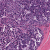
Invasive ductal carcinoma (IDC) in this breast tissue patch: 0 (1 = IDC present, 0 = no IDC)